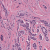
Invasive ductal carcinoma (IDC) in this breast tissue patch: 1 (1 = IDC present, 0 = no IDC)